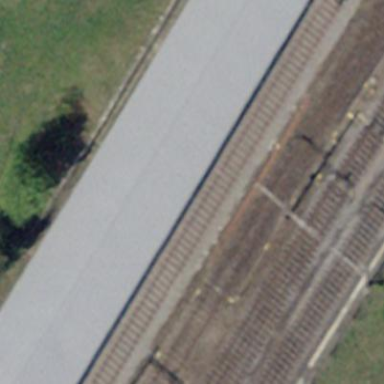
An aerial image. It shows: Transportation building.